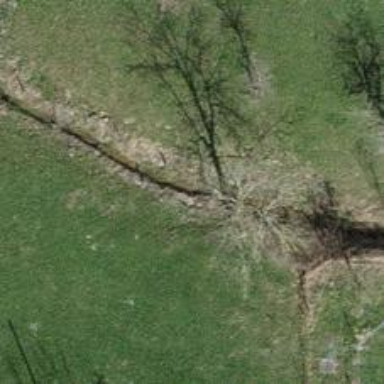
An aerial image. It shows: Ditch serving as waterway.